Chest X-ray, AP view. Patient: 24 years old, sex M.
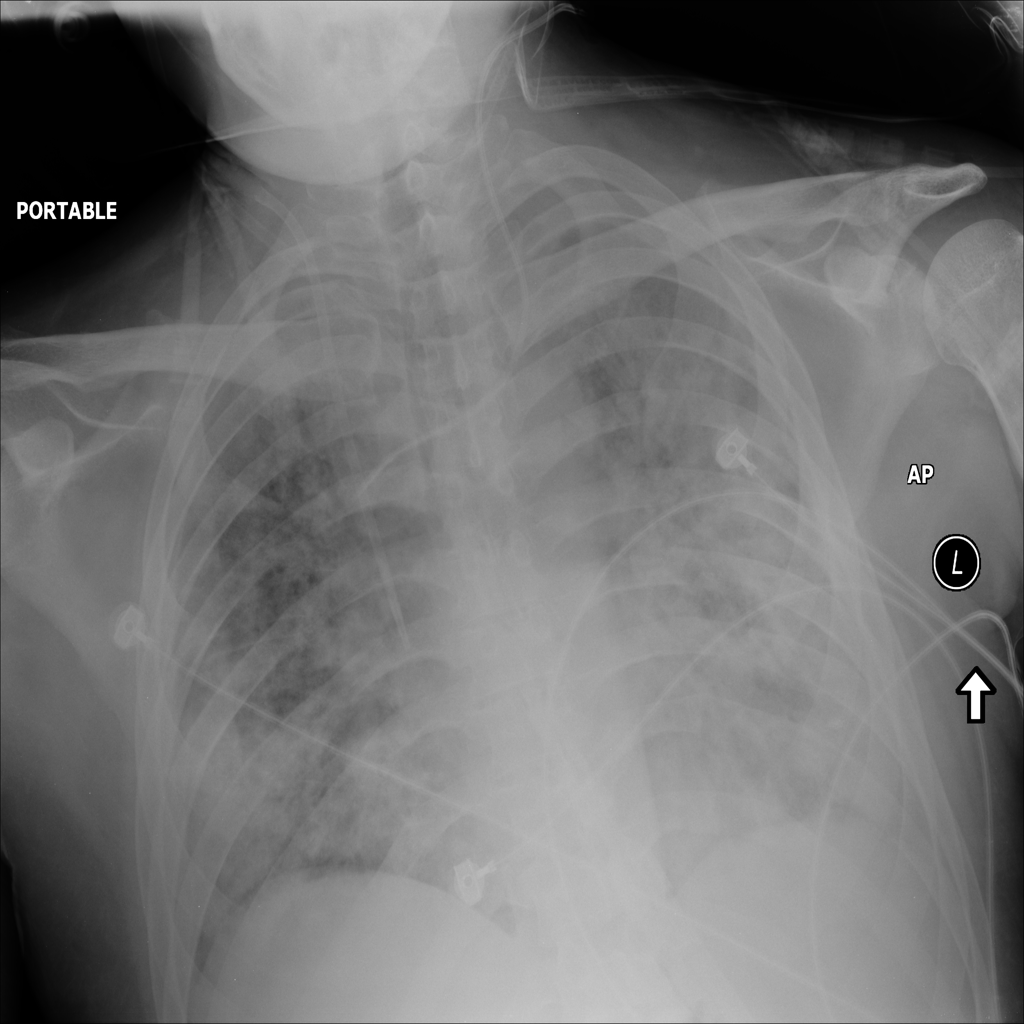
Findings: Edema, Infiltration